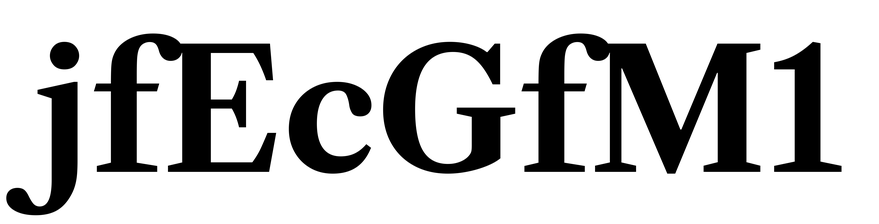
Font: LibreCaslonText_Bold